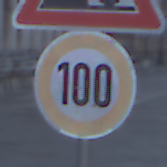
Verkehrszeichen: Geschwindigkeit100
Zusatzzeichen oben: SteinschlagLinks
Umgebung: Outdoor, Urban
Tageszeit: Dawn
Wetter: Clear
Licht: Natural
Jahreszeit: NotSpecified
Kontrast: LowContrast